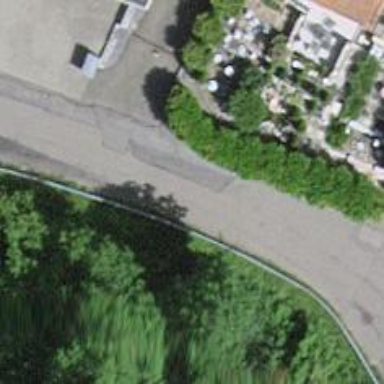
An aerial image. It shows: Hedge barrier.